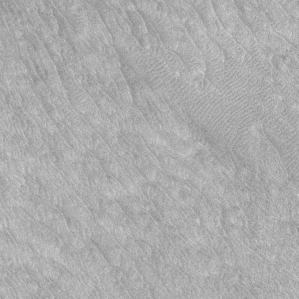
Label: frost